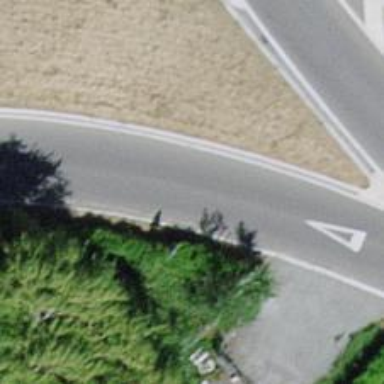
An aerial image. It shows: Tertiary road.